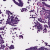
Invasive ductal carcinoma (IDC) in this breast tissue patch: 1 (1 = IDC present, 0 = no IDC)